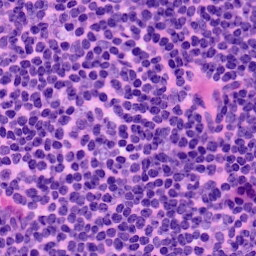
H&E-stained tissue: LymphNode